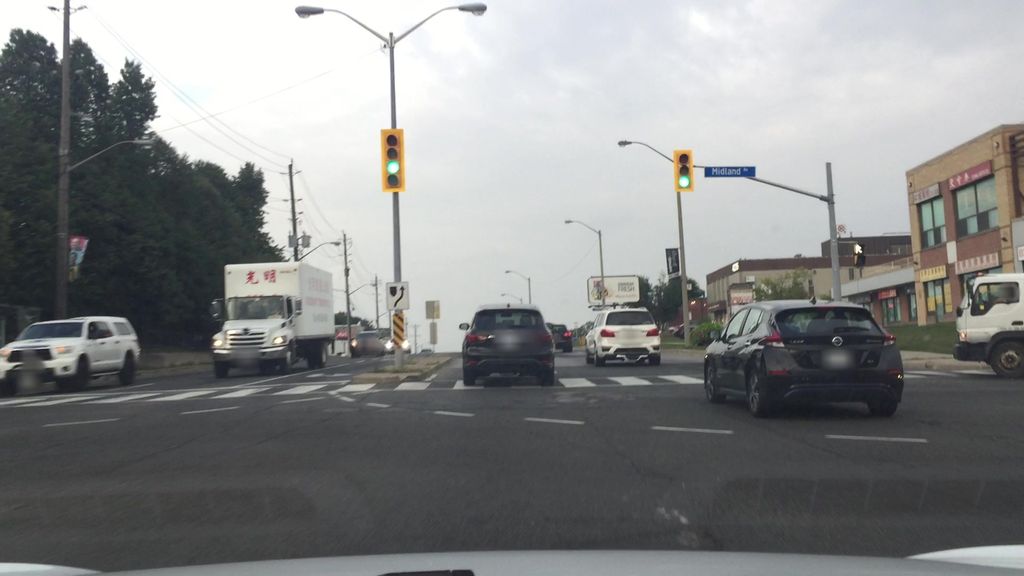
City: toronto